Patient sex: F
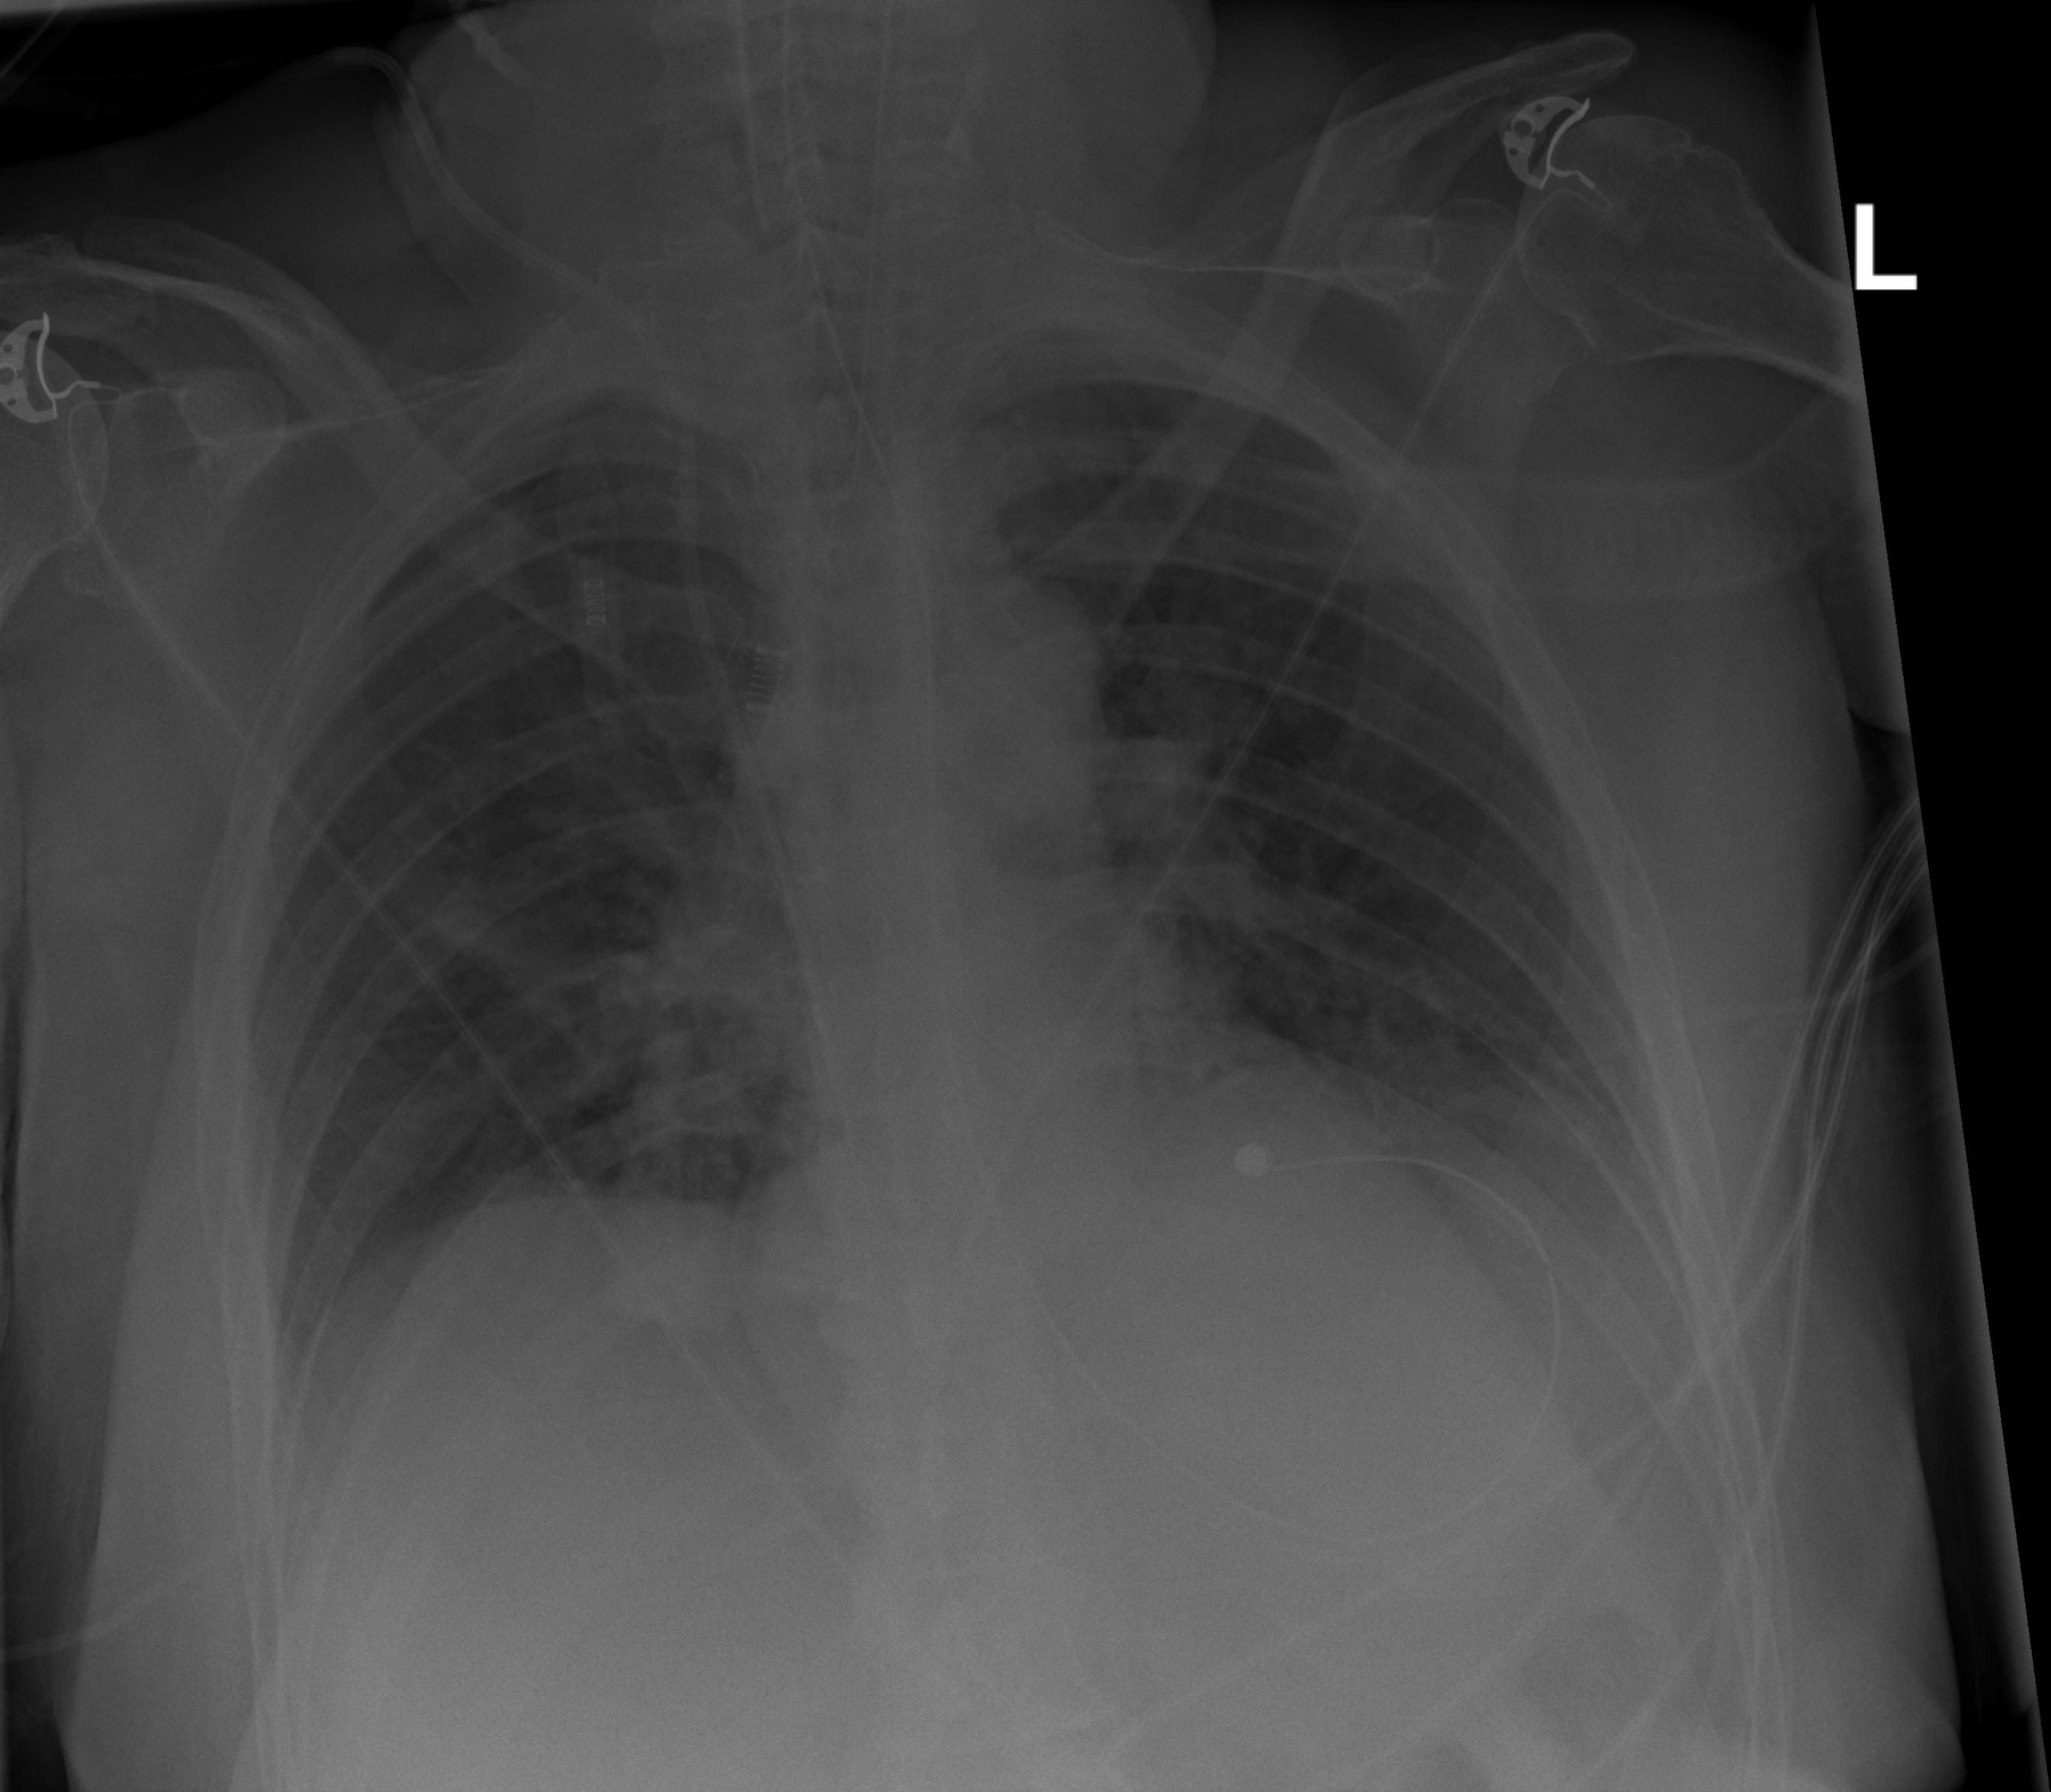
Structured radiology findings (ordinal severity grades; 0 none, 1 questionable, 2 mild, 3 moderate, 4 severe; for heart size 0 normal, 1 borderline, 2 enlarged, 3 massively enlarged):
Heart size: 1
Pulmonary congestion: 2
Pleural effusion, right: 2
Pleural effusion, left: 2
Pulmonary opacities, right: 1
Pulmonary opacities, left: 2
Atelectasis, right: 2
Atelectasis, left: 2